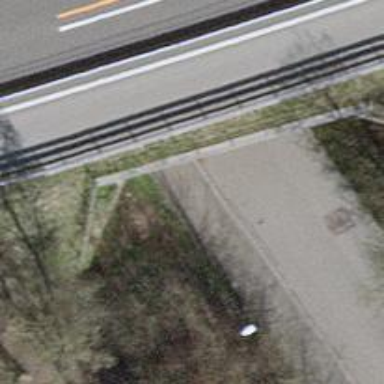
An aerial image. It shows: Unclassified road with tunnel.